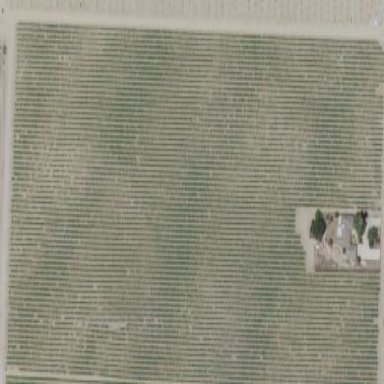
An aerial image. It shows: Beautiful vineyard in the countryside.